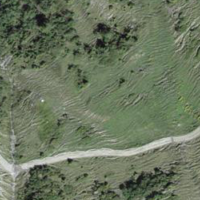
EUNIS habitat code: 32
Species observed at this site:
Bartsia alpina